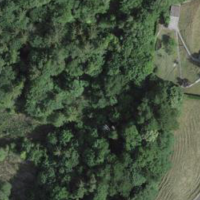
EUNIS habitat code: 41
Species observed at this site:
Astrantia major